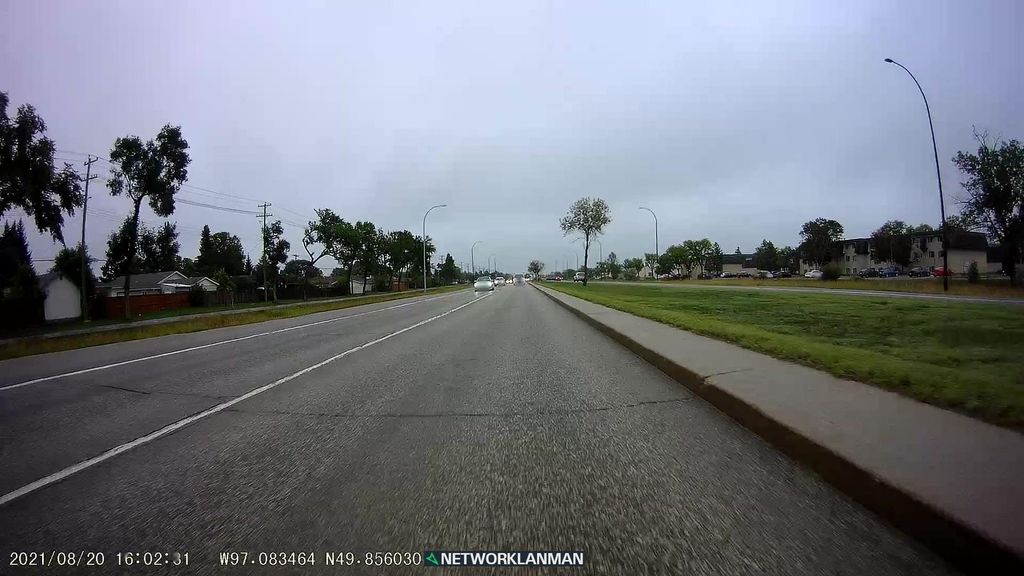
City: winnipeg